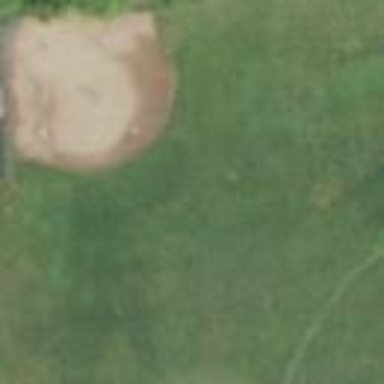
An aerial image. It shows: Baseball pitch for leisure land.